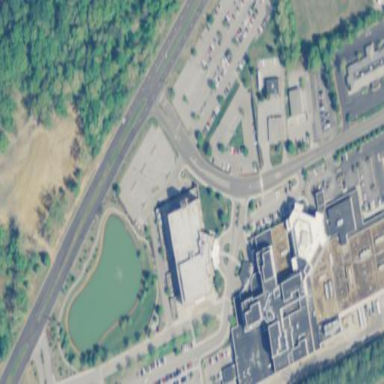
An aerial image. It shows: Hospital building.